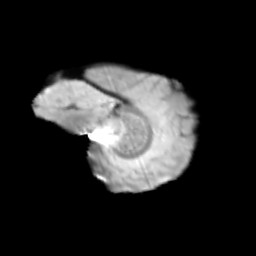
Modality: T2w
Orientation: sagittal
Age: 11
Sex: male
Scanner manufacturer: siemens
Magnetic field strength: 3 T
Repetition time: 3.8 s
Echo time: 0.07 s